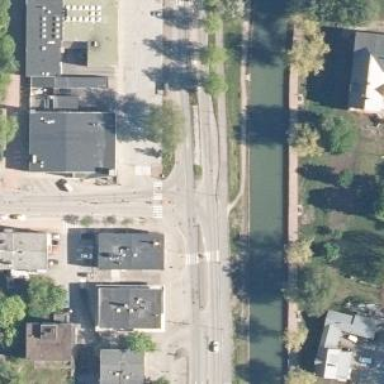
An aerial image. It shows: Asphalt cycleway with uncontrolled zebra crossing. There is island at the crossing.